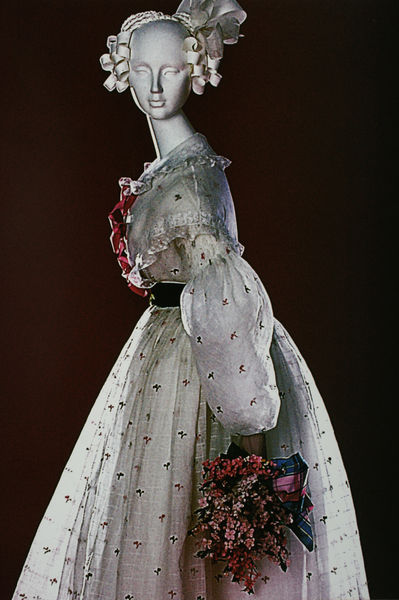
Titel: Tageskleid
Standort: Kyoto (Japan)
Institution: Kyoto Costume Institute
Schlagwörter: blau, dunkel, hand, schatten, weiß, grün, blumen, braun, brust, busen, frankreich, frau, frisur, hell, hintergrund, hut, jahrhundertwende, kariert, kleid, licht, profil, schwarz, blüten, dame, gürtel, rot, schal, karriert, mode, muster, ornament, rock, schleife, jung, augen, band, falten, gesicht, kleidung, kragen, spitze, ärmel, hals, schlank, bestickt, haare, kostüm, stickerei, stoff, spitzen, schleifen, england, locken, puffärmel, rosa, perücke, taille, japan, seitlich, sommer, modell, tüll, violett, blümchen, braut, floral, ornamente, robe, strauss, plastik, rüschen, stola, blumenstrauss, foto, fotografie, photographie, punkte, gemustert, gepunktet, heide, kunst, puppe, sommerkleid, photo, biedermeier, geblümt, veilchen, frühjahr, textil, kopfschmuck, alten, ebenmäßig, luftig, unterkleid, oberkleid, modepuppe, damenmode, kyoto, schneider, mannequin, schneiderpuppe, glockig, moed, rüschenf, frisure, hnitergrund, gúrtel